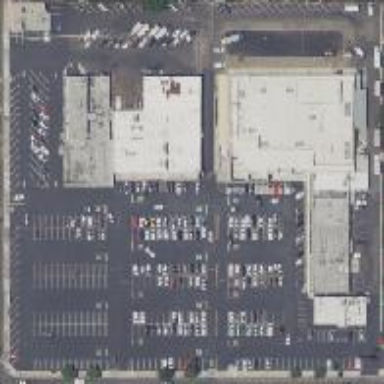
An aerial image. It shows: Retail area.